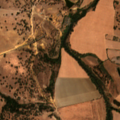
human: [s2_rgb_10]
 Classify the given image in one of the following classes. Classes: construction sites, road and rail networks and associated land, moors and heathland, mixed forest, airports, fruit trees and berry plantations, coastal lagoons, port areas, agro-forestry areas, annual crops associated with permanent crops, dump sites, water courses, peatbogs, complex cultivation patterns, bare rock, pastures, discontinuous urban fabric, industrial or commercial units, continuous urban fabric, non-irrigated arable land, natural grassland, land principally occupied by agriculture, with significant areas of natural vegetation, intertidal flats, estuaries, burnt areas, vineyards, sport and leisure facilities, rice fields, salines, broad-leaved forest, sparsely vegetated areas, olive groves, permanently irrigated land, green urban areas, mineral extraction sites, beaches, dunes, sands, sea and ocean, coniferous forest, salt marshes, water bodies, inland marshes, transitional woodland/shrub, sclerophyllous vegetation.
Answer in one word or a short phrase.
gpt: non-irrigated arable land, permanently irrigated land, complex cultivation patterns, agro-forestry areas